Question: I have use this <URL> to install adf library,but i get this message: .
I need help on installing and using ADF library.I need help!
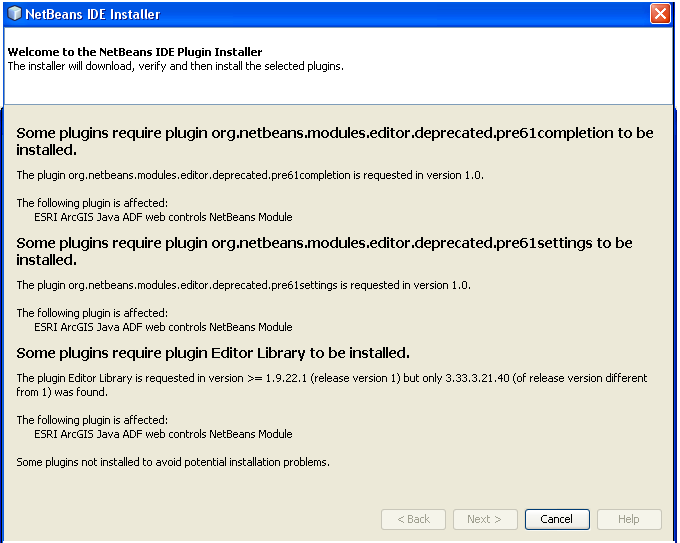
Answer: You can download Eclipse with OEPE from <URL> if you want to use it with Indigo, but I'd prefer to download the latest one.
In the second link you will also find at the end of the page the bundles so you can include it without the need to install Eclipse all over again.
You can start going by viewing <URL>.
If you want a hand written documentation, check <URL>.
Hope this helps.